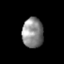
Tissue: skin
Cell type: T cells
Senescence score: 0.2354
Nuclear area (px): 621
Mean DAPI intensity: 138.357